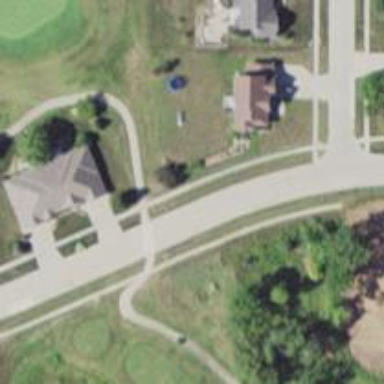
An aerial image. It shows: Marked road crossing.